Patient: sex M, age 65
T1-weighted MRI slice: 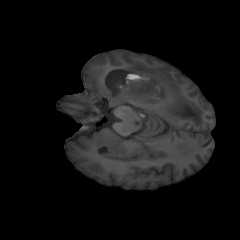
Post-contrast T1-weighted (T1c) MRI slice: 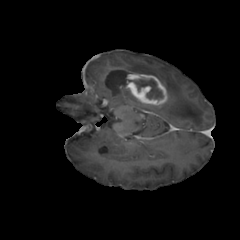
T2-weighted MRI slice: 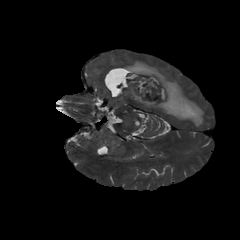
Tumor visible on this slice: yes
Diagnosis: Glioblastoma, IDH-wildtype
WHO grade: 4